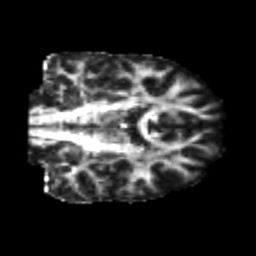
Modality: FA
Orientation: coronal
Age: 25
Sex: male
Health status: healthy
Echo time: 0.074 s